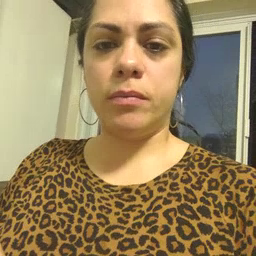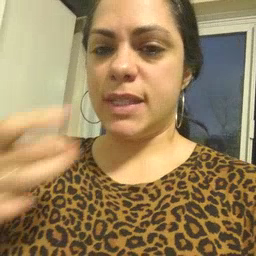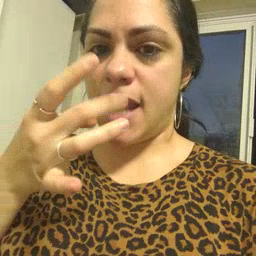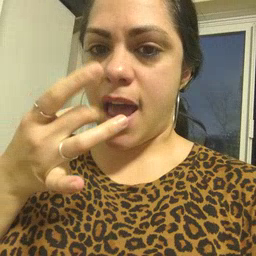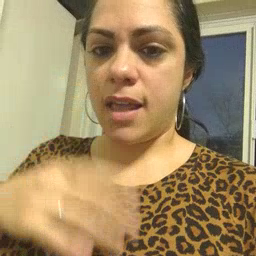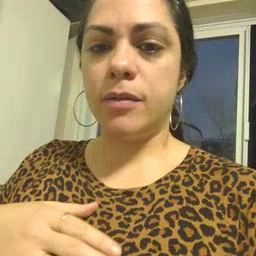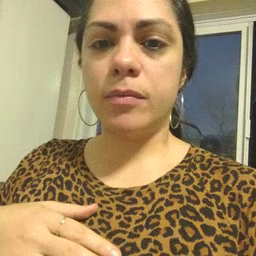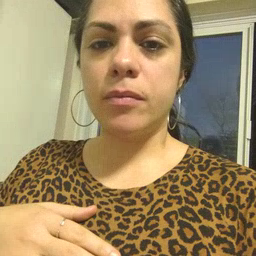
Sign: snack